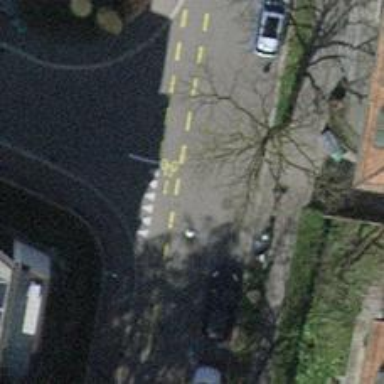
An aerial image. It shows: Residential road with asphalt surface and sidewalks on both sides. There is opposite lane cycleway on the left.